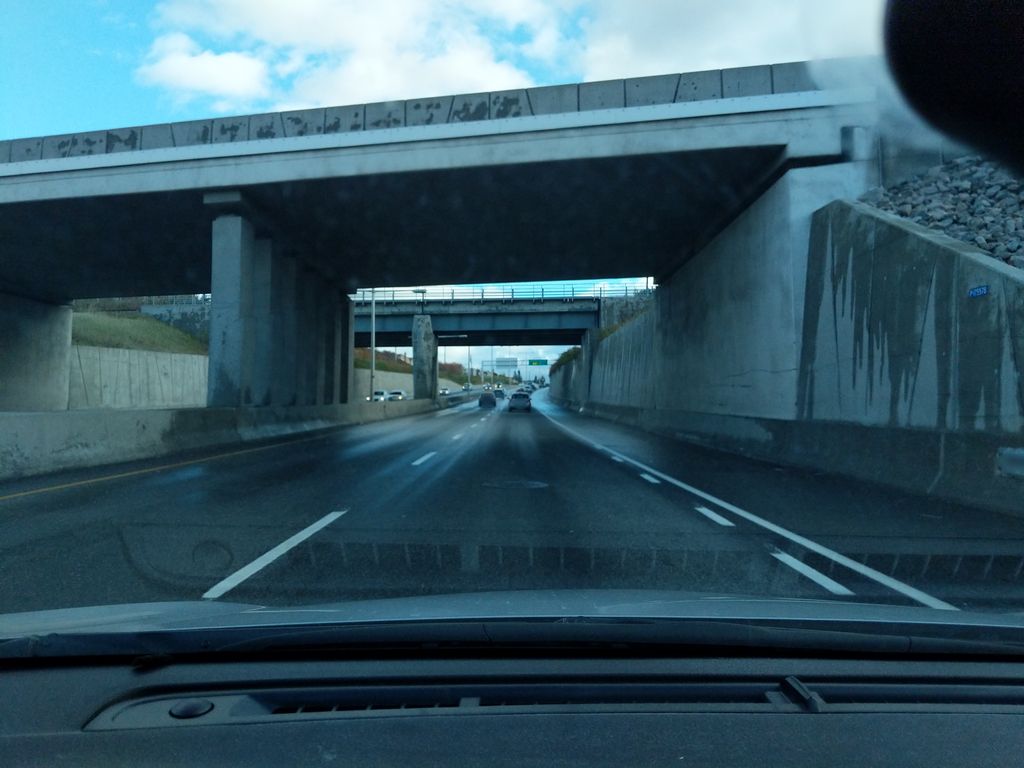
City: quebec_city